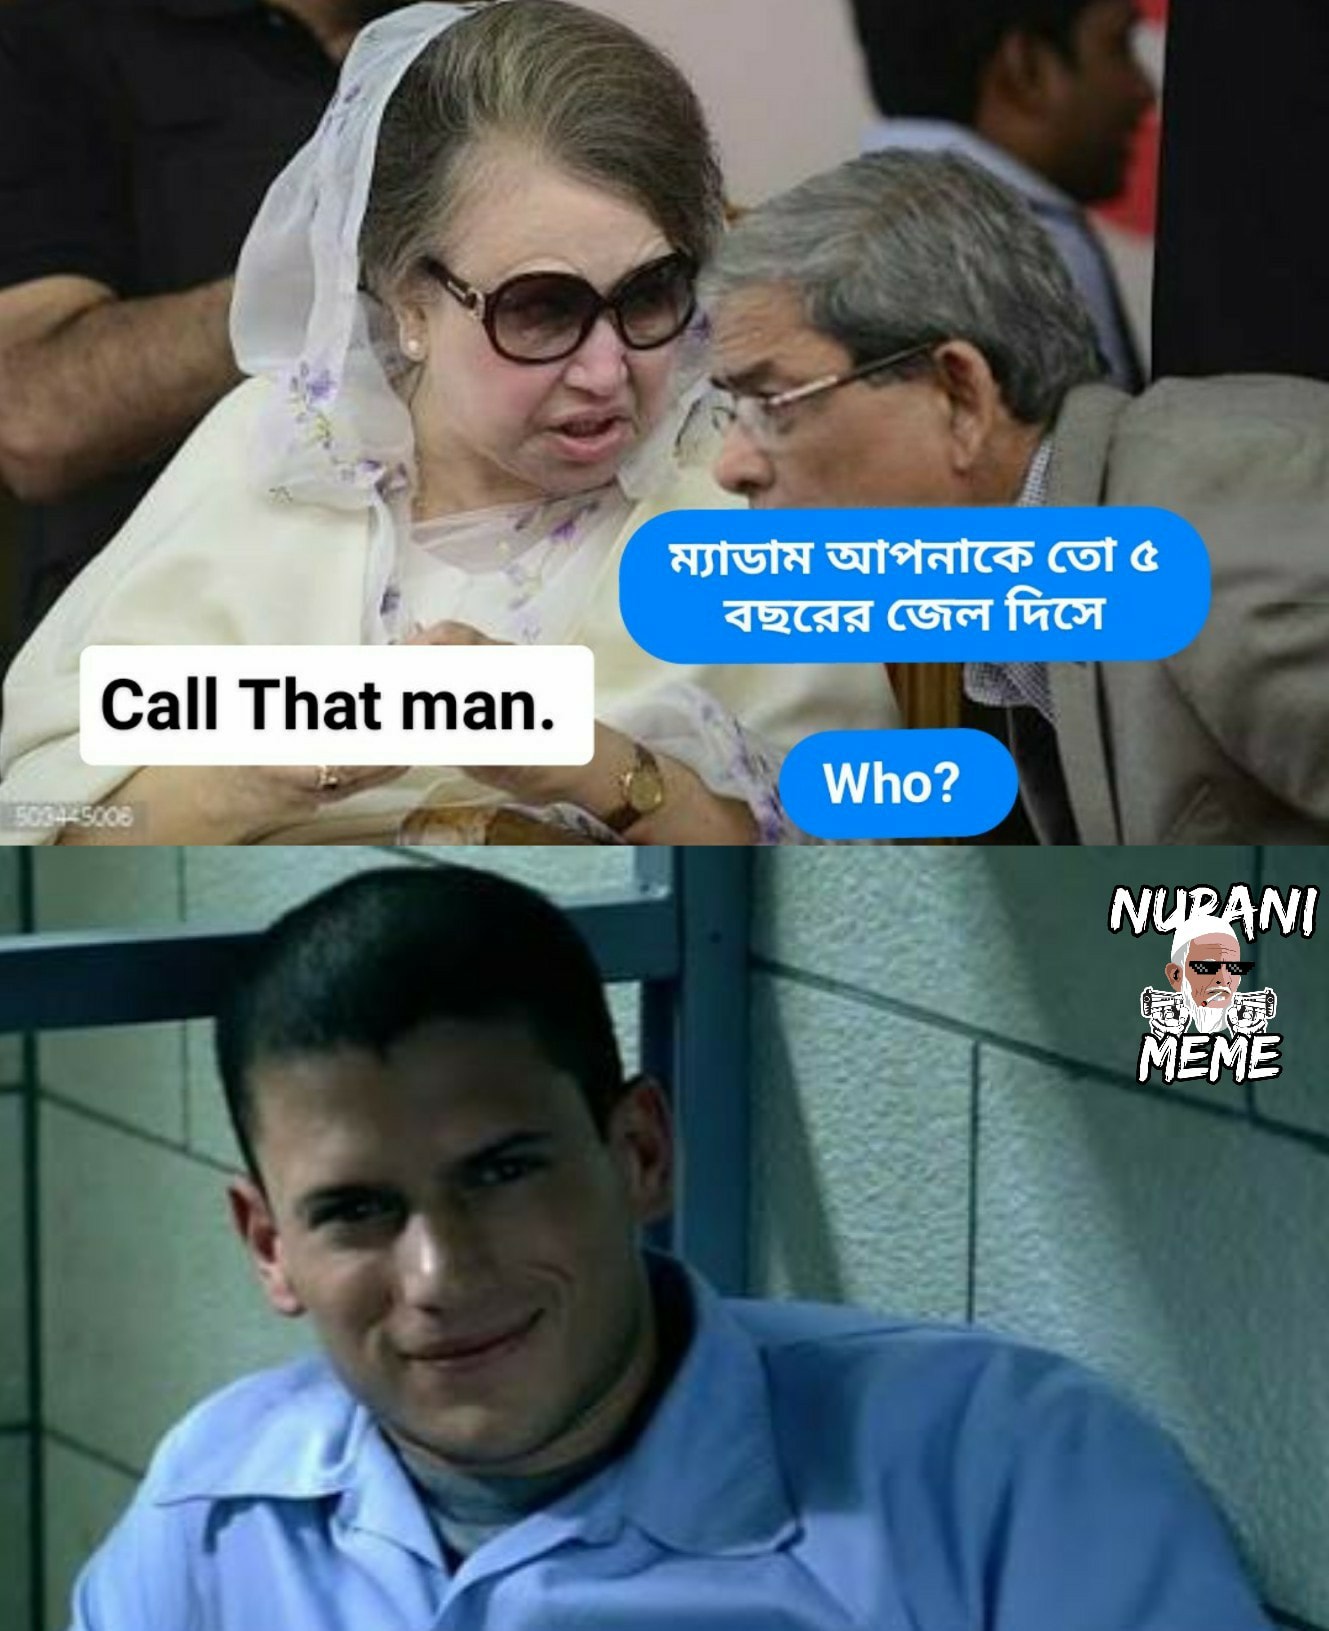
Caption: ম্যাডাম আপনাকে তো ৫ বছরের জেল দিসে   Call that man  who?
Label: hate